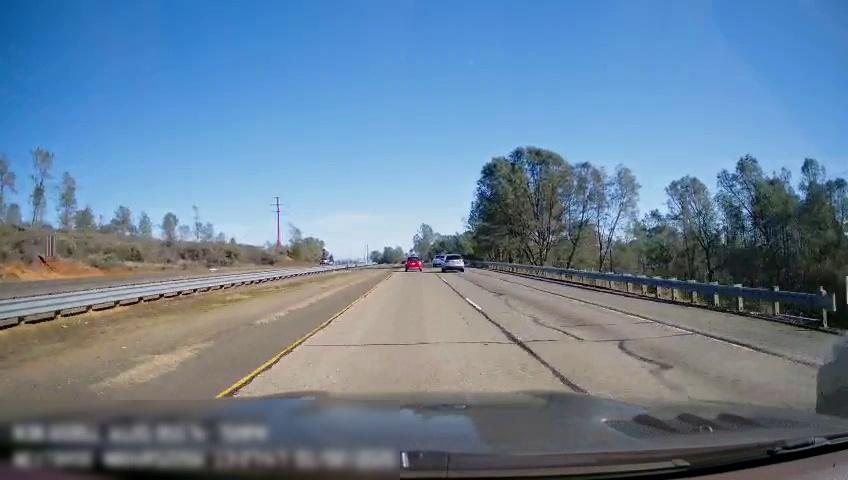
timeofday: Day
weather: Sunny
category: Drivable Space
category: Drivable Space
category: Vehicles | SUV
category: Vehicles | SUV
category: Vehicles | SUV
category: Vehicles | Truck
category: Vehicles | Truck
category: Lanes | Current Lane
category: Lanes | Current Lane
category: Lanes | Alternate Lane